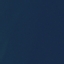
Label: SeaLake